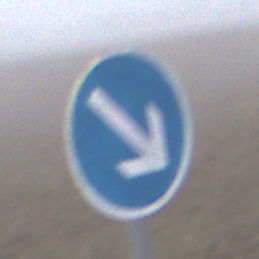
Verkehrszeichen: VorgeschriebeneVorbeifahrtRechts
Umgebung: Outdoor, RoadRail
Tageszeit: MorningAfternoon
Wetter: Overcast
Licht: Natural
Jahreszeit: NotSpecified
Kontrast: LowContrast